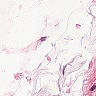
Metastatic tissue present: no